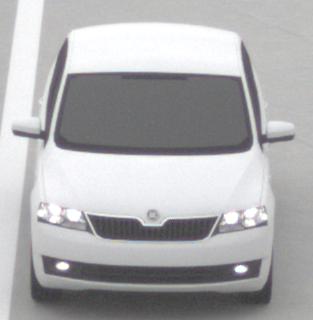
Make: Skoda
Model: Rapid
Detailed model: Rapid 1.2 Active Limousine
Model produced from: 2012/10
Model produced until: 2015/04
Doors: 5
Color: white
Road condition: dry road
Daytime: morning or afternoon
Contrast: low contrast